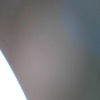
Label: space